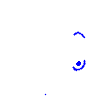
Particle: electron